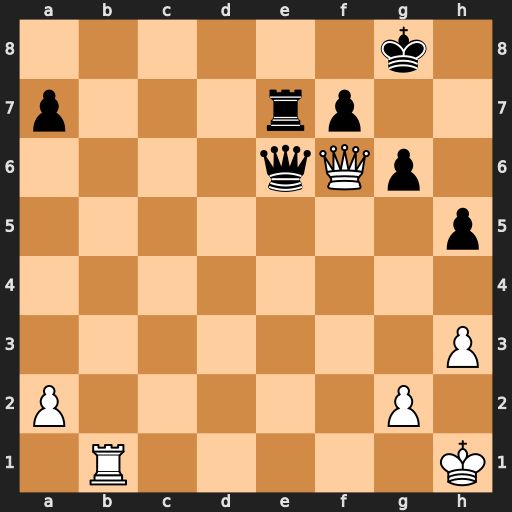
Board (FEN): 6k1/p3rp2/4qQp1/7p/8/7P/P5P1/1R5K
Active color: w
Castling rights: -
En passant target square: -
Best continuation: Rb8+ Re8 Qxe6